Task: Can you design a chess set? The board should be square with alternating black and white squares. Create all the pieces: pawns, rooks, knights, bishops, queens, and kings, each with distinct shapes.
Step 1542:
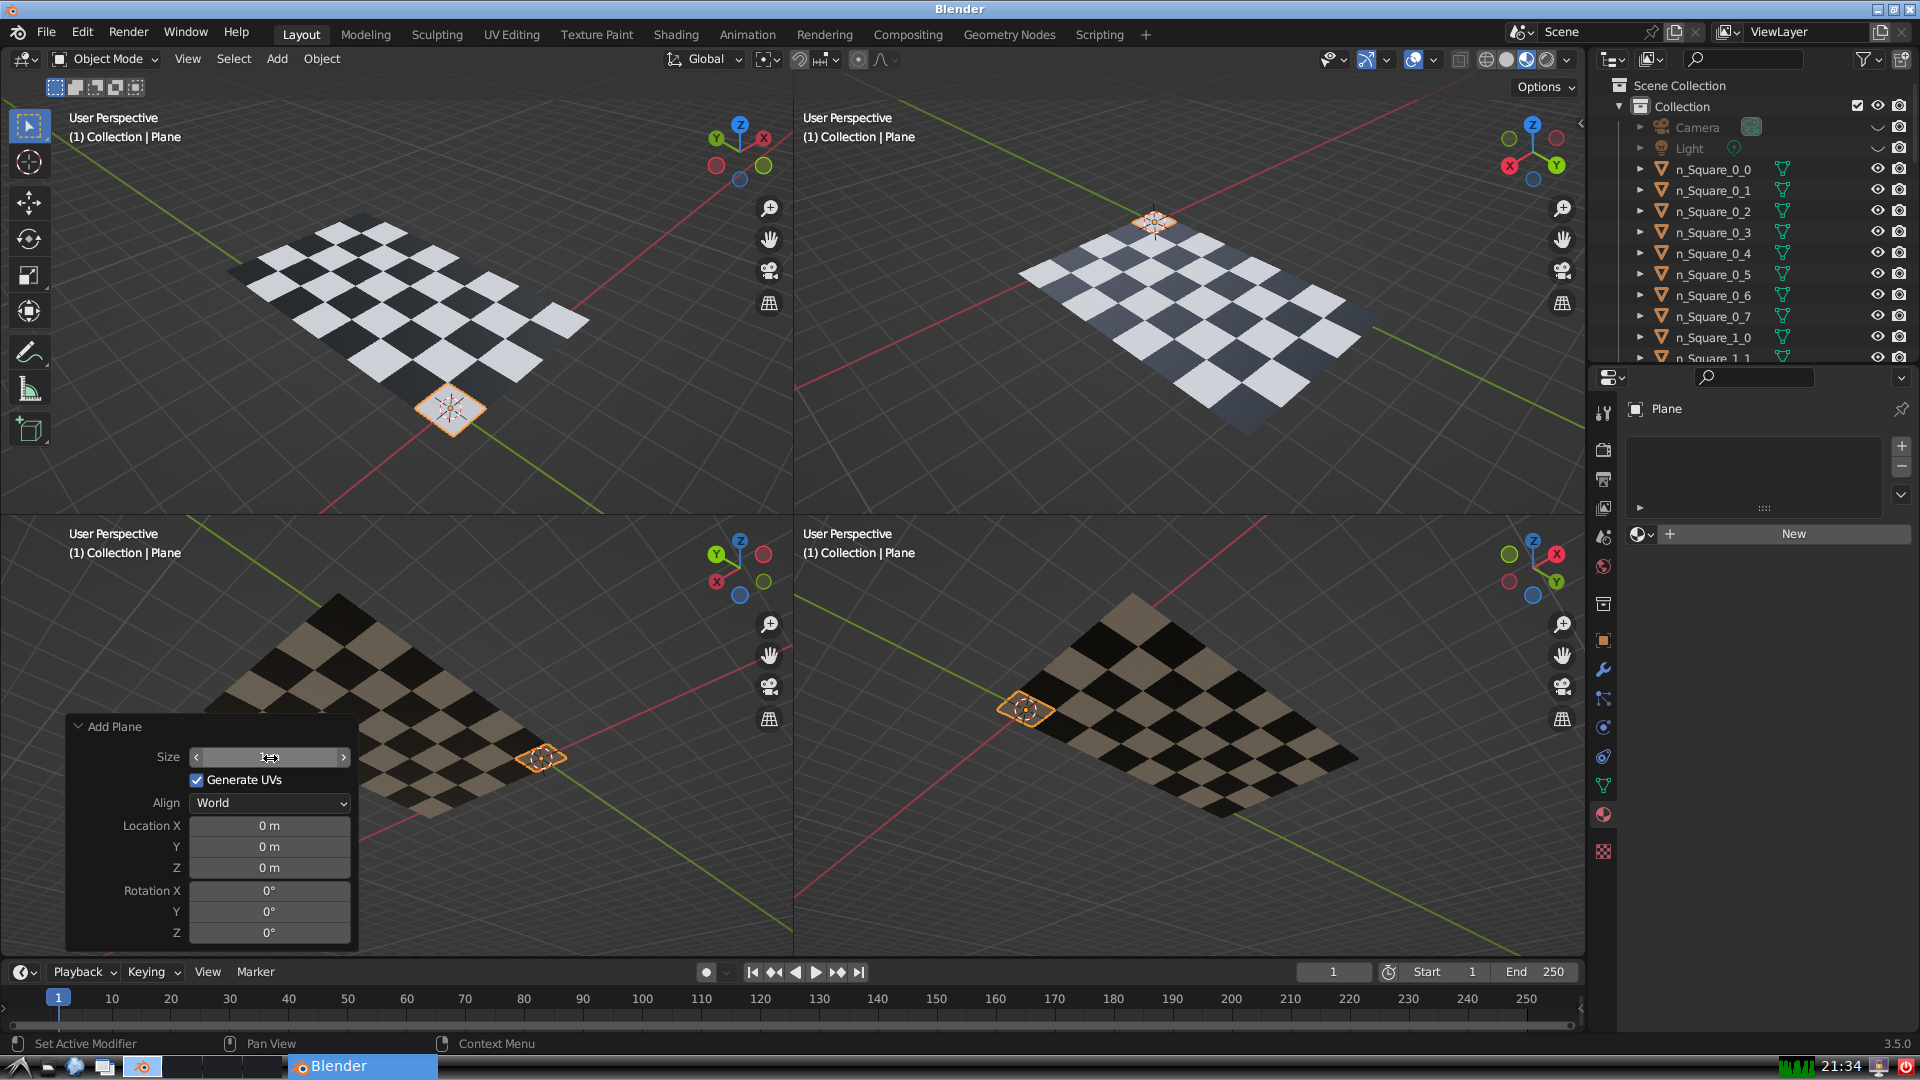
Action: {"mouse_move": [960, 540]}